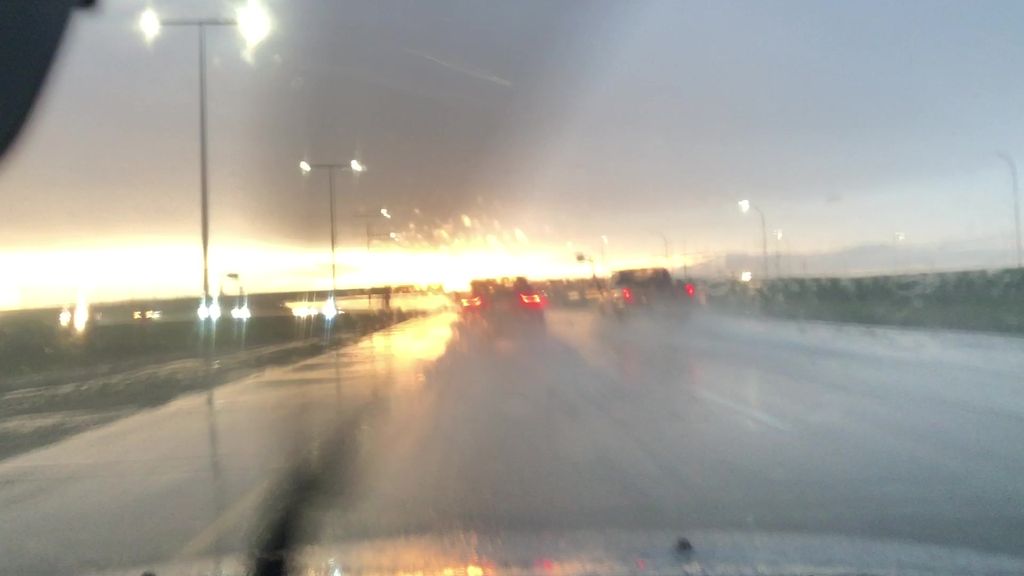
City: edmonton